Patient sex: F
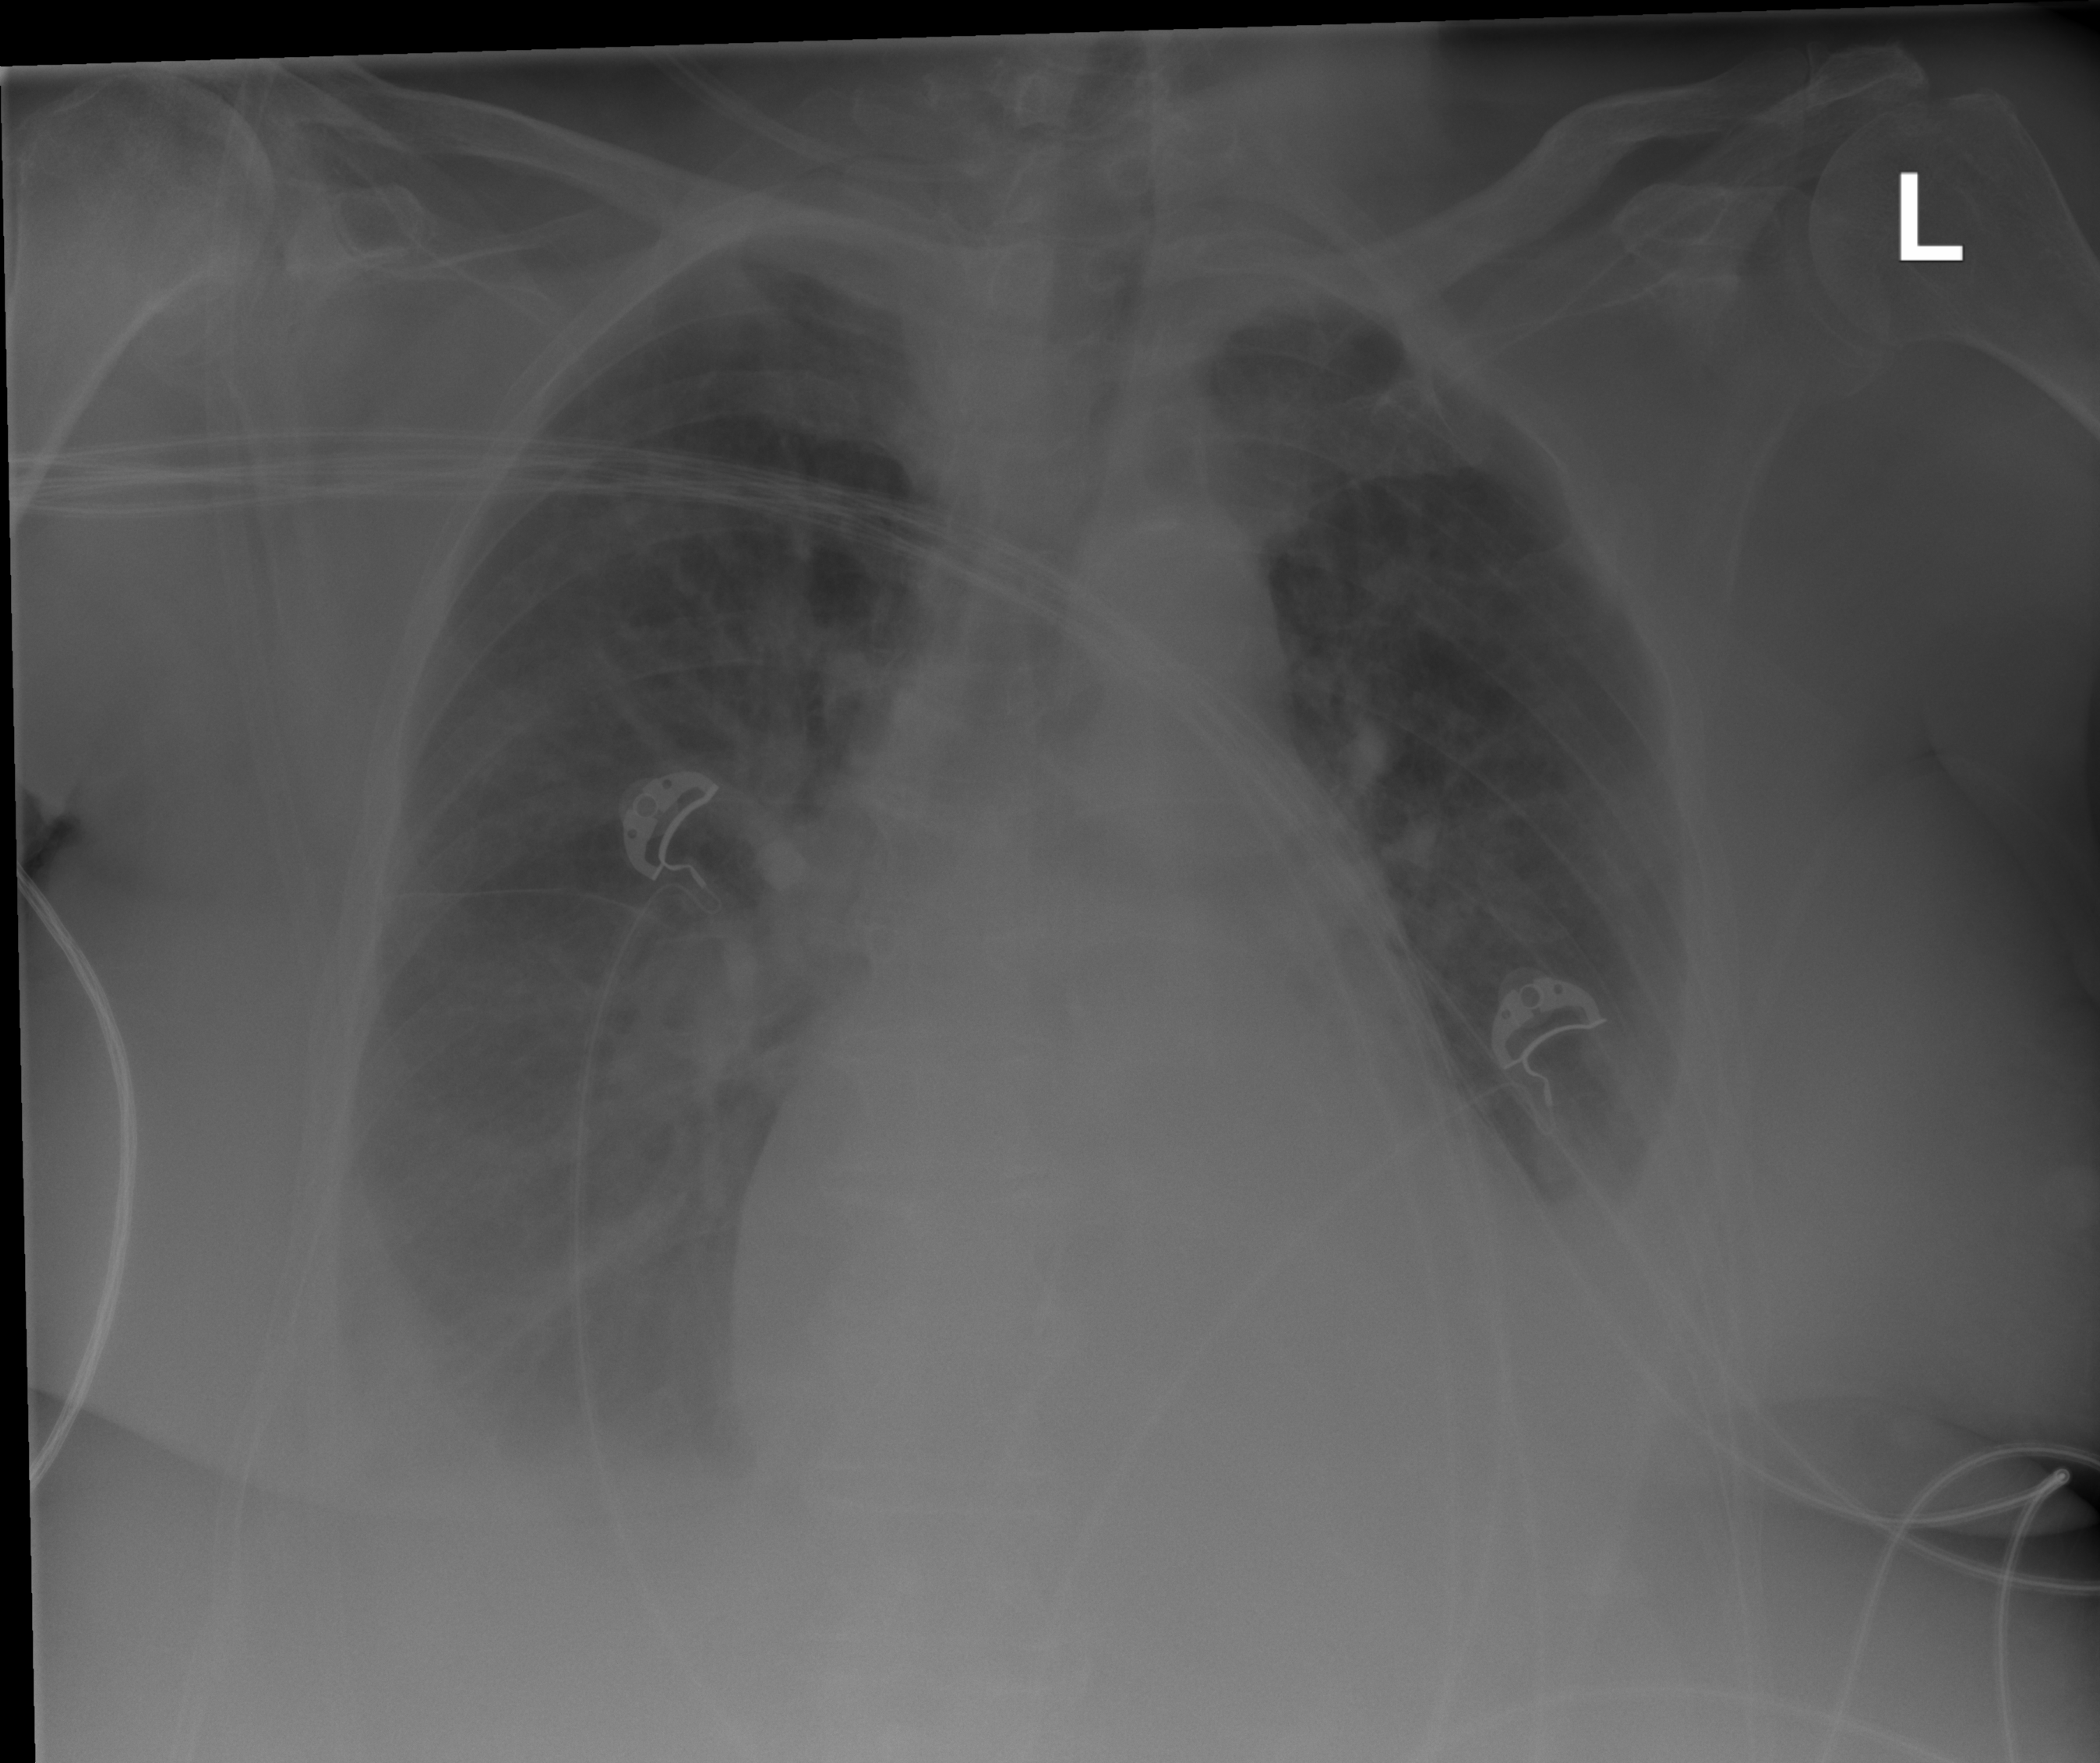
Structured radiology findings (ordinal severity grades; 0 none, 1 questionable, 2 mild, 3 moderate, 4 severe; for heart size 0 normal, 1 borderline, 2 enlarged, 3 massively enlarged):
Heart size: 2
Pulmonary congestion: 2
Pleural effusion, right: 2
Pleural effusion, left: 2
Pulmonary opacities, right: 2
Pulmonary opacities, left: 1
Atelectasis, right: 2
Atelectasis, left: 2